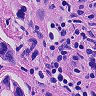
Metastatic tissue present: yes